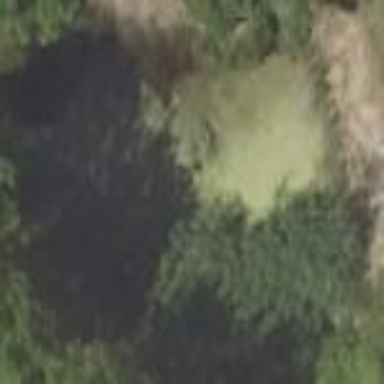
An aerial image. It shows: Peaceful pond surrounded by nature.